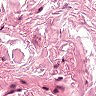
Metastatic tissue present: no